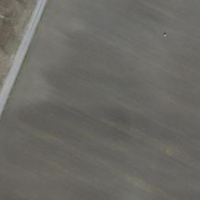
EUNIS habitat code: 25
Species observed at this site:
Corylus avellana